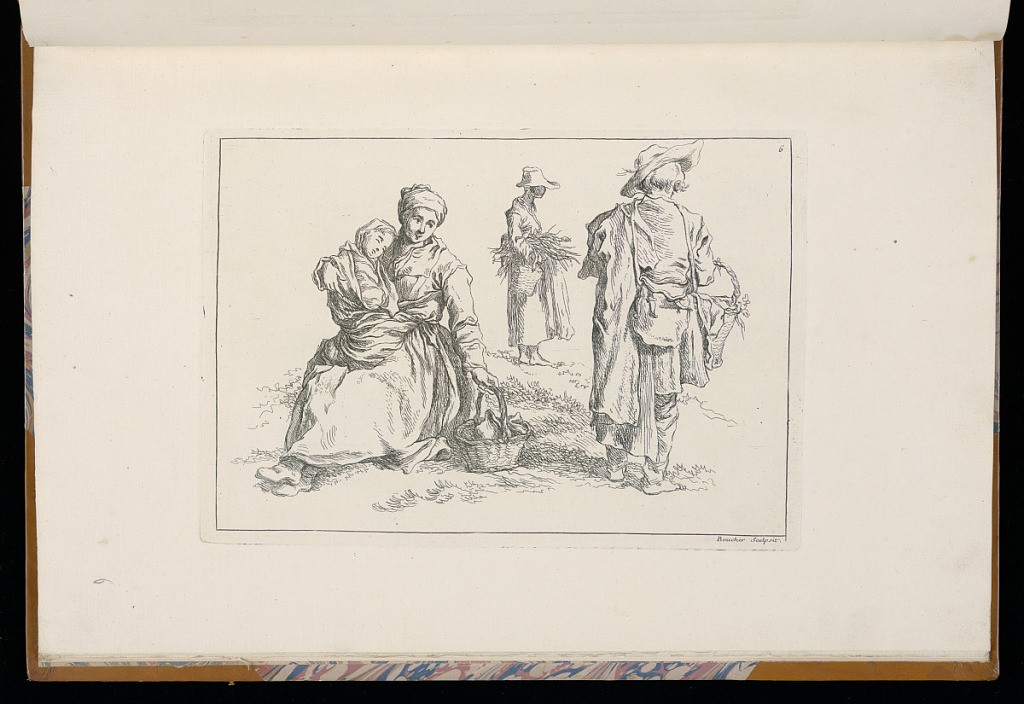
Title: Figure Studies
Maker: François Boucher, French, 1703–1770
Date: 1735
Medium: Etching on paper
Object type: Print
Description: Figure studies / sketches on a single plate. In the foreground, a woman seated with a baby in her sling and holding a basket. A man with a hat and a satchel standing to the right (from behind), a woman in profile in the background with a basket and wheat or foliage. The plate is signed and numbered.